Question: I'm trying to add a function to (or , or ) a factor loadings matrix from principal components analysis to the <URL> R package.
By-hand rotation as in: one specifies the angle by which to rotate any given pair of factors.
(Yeah it's weird, but it makes sense in <URL>
For now, I'm looking for an interactive GUI (though that'd be real nice), but just a CLI interface where you press 'left' or 'right' and get updated plots and finally say 'OK'.
The baseline is something like this from the legacy <URL> program.

Here's <URL>.
My current approach is to use 'psych::factor.rotate()', and to program a somewhat interactive (as in 'right', 'left', 'OK') CLI interface on top of that with updating plots.
Still, I wonder whether .
I googled away, but came up short (couldn't even find a by-hand rotation procedure other than 'psych::factor.rotate()'.
Any suggestions?
Ps.: bonus if you have a suggestion for how to do this with an interactive GUI.
Pps.: anyone kind enough to add a 'qmethod' tag to this? I don't have the necessary points.
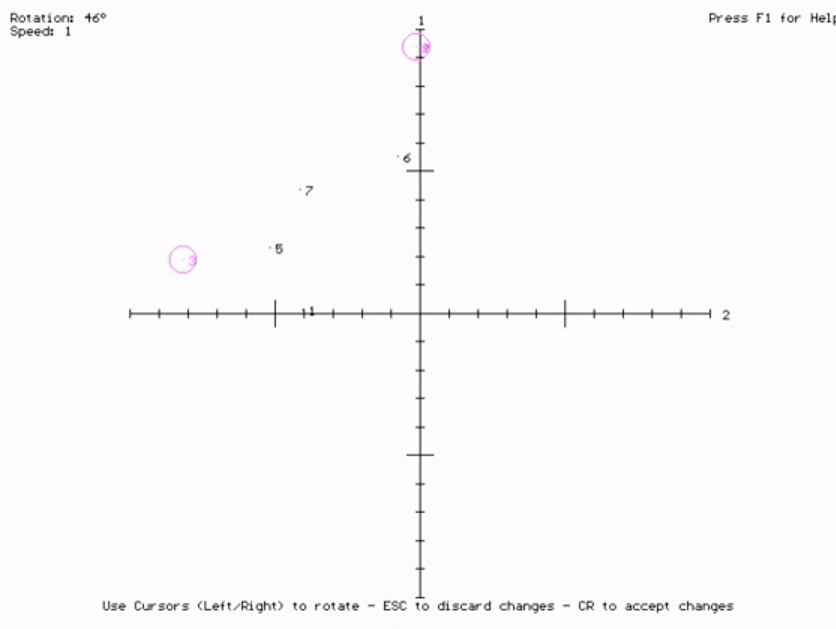
Answer: I'd give 'manipulate' a try - something in the veins of:
'''
library(psych)
library(manipulate)
l <- l_orig <- unclass(loadings(principal(Harman.5, 2, scores=TRUE)))
manipulate(
{
if(rotateRight)
l <<- factor.rotate(l, angle, 1, 2)
if (rotateLeft)
l <<- factor.rotate(l, -1*angle, 1, 2)
plot(l, xlim = c(-1, 1), ylim = c(-1, 1), xlab = 1, ylab = 2); abline(v = 0); abline(h = 0)
},
angle = slider(1, 90, step=1, initial = 1, label = "Angle"),
rotateRight = button(">"),
rotateLeft = button("<")
)
l; l_orig
'''